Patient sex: M
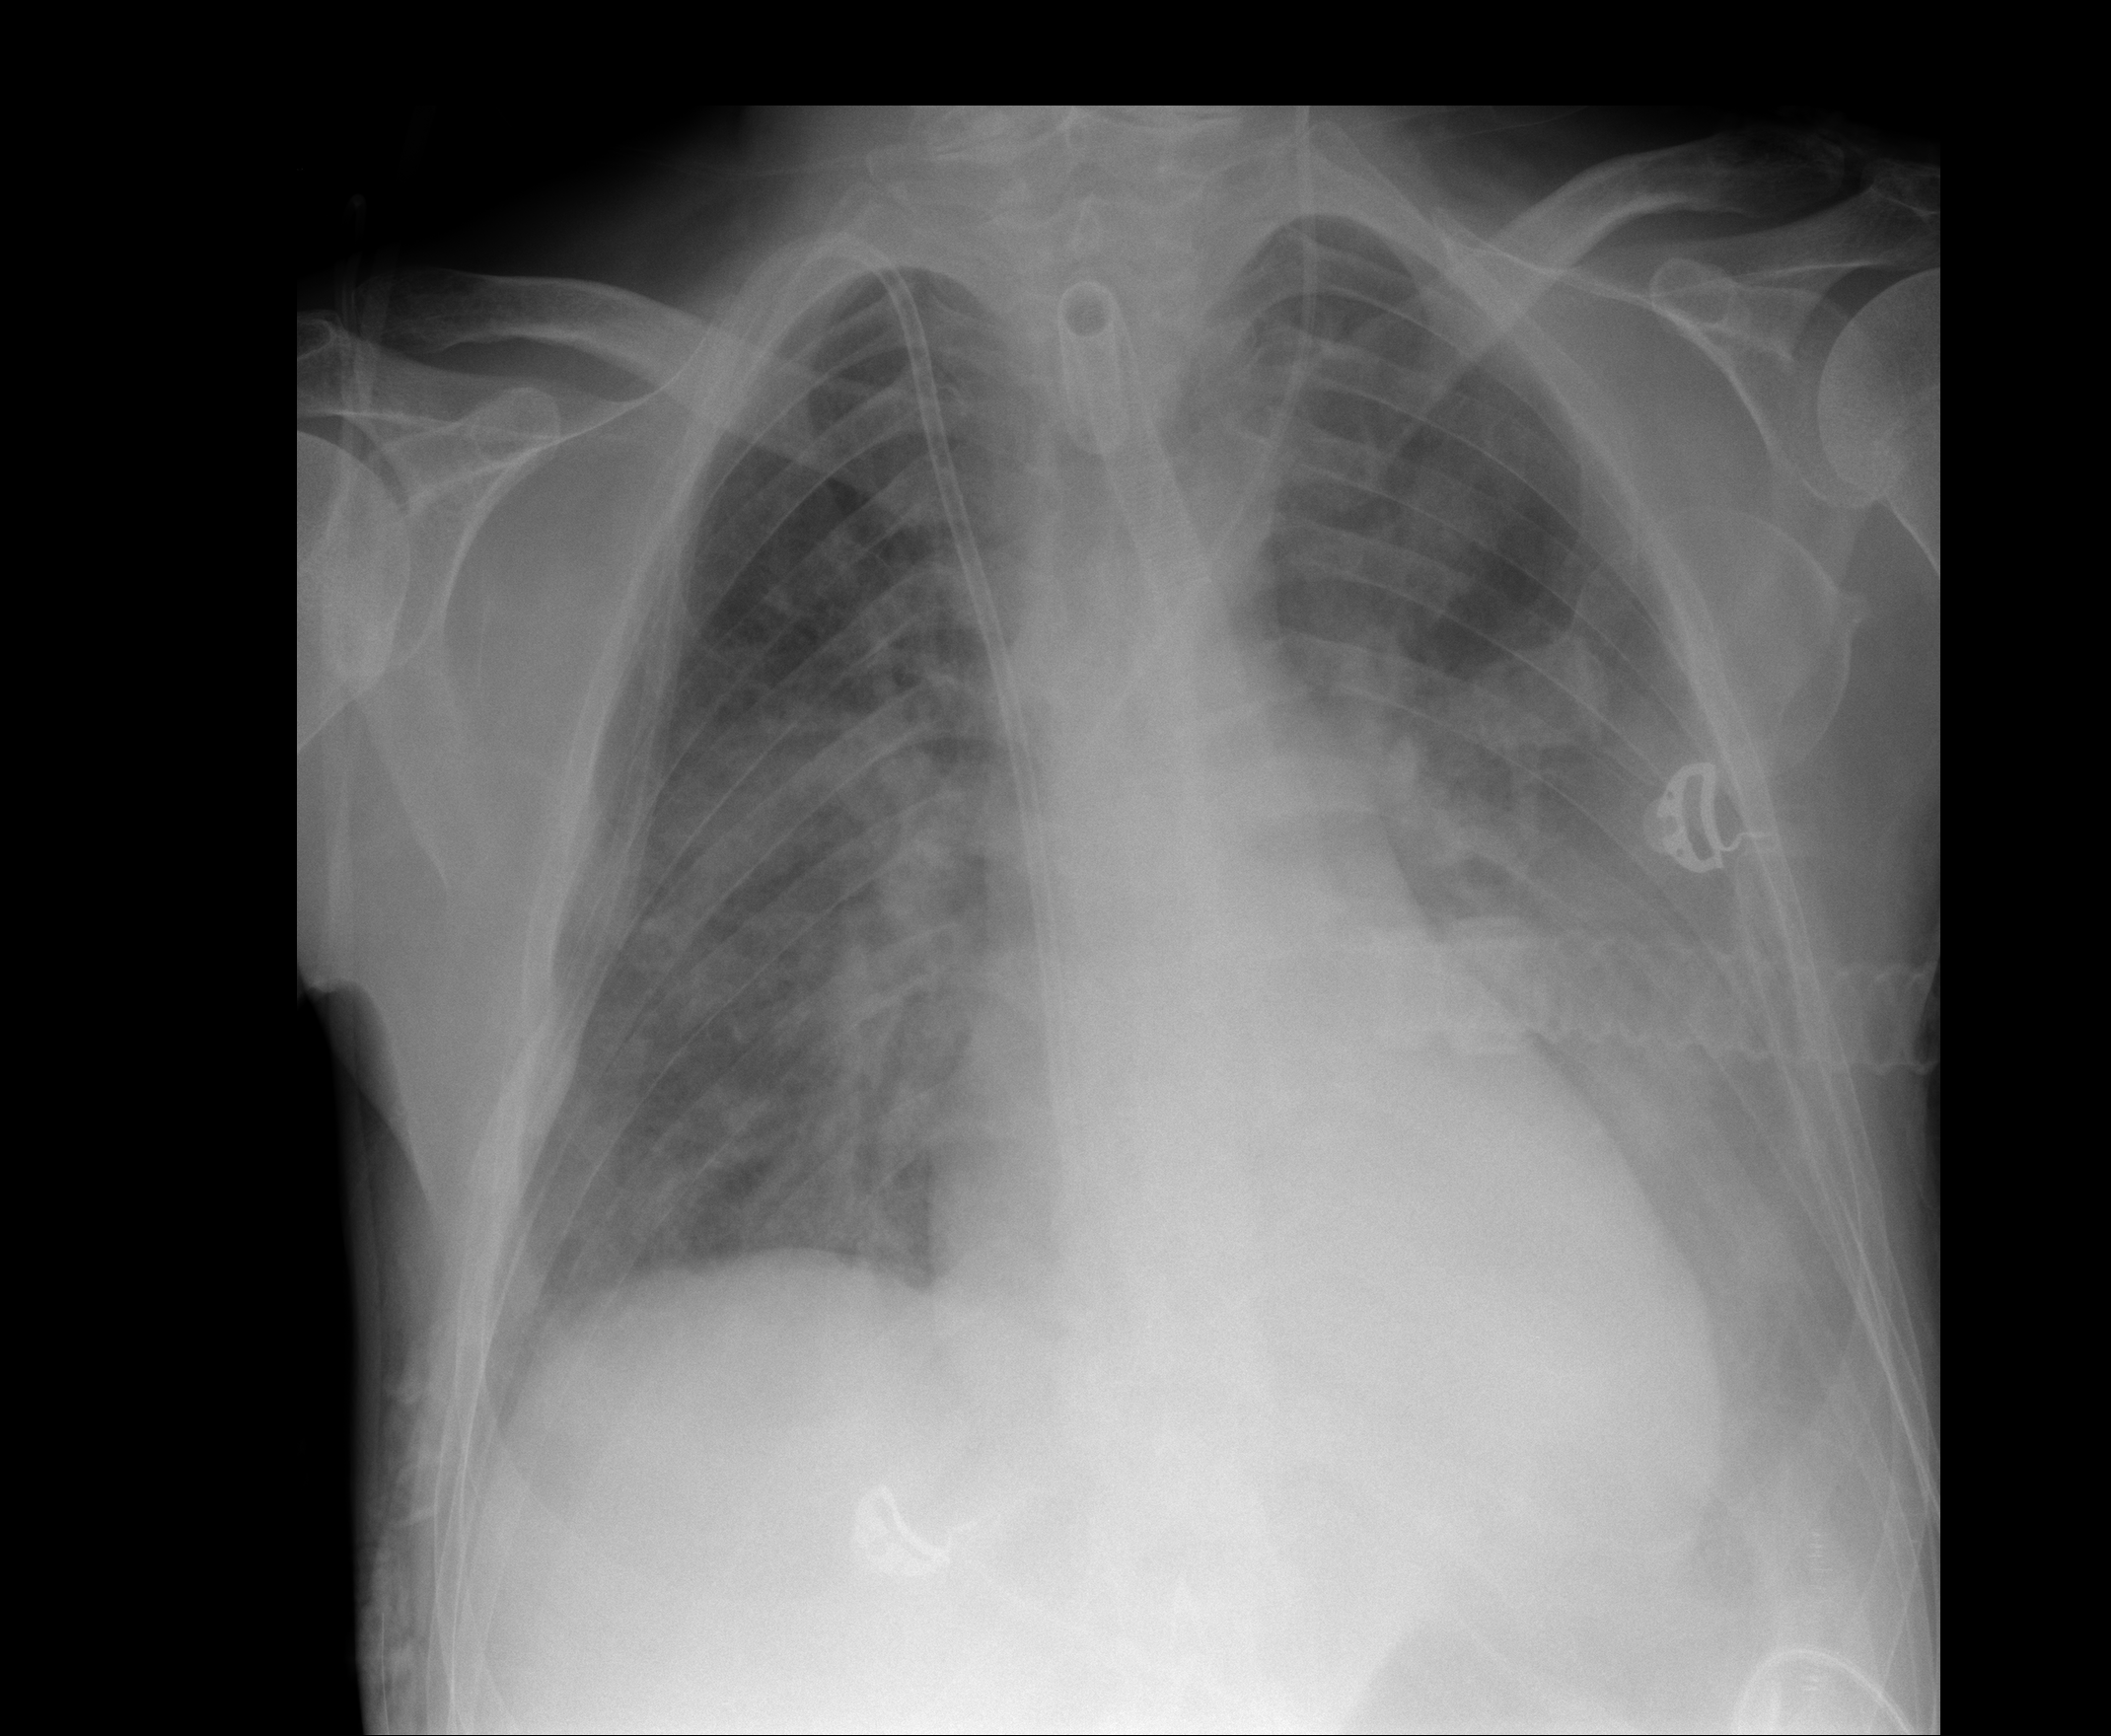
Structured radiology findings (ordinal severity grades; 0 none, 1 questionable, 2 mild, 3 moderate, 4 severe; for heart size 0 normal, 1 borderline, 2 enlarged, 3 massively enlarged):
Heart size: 2
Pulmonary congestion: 2
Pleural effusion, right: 0
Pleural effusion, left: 2
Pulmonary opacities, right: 2
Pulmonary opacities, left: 2
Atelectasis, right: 2
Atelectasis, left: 2